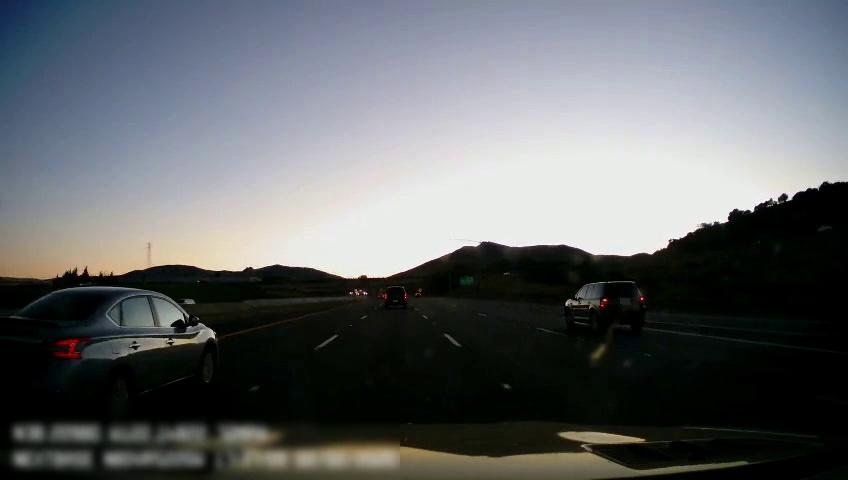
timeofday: Dusk/Dawn/Twilight
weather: Sunny
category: Drivable Space
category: Vehicles | Car
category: Vehicles | Car
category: Vehicles | Car
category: Vehicles | SUV
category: Lanes | Alternate Lane
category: Lanes | Current Lane
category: Lanes | Current Lane
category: Lanes | Alternate Lane
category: Lanes | Alternate Lane
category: Lanes | Alternate Lane